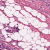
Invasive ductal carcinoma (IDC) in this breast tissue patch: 1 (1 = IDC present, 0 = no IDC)